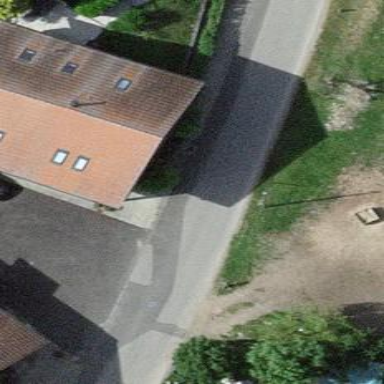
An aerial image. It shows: Residential building with gabled roof.